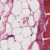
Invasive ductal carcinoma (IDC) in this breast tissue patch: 0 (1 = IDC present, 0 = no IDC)